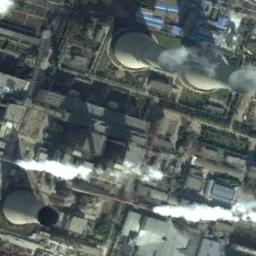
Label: thermal_power_station